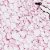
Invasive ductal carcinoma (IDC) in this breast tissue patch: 0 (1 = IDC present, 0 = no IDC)